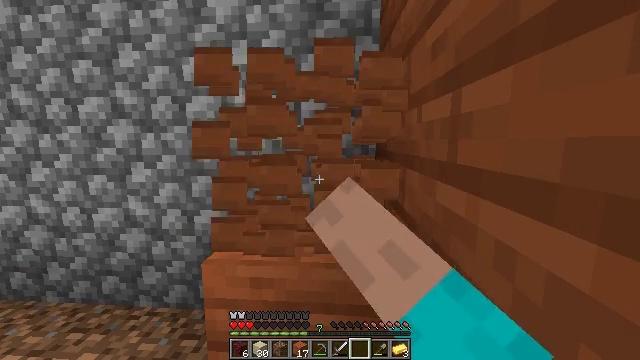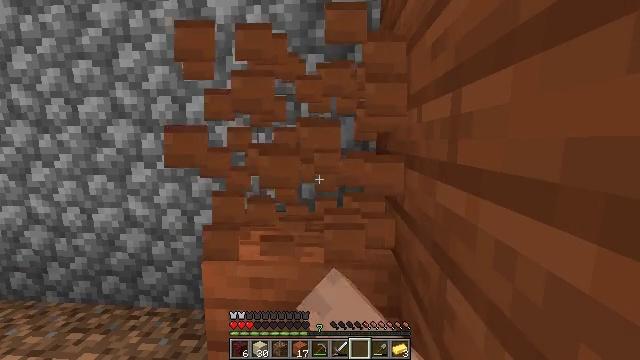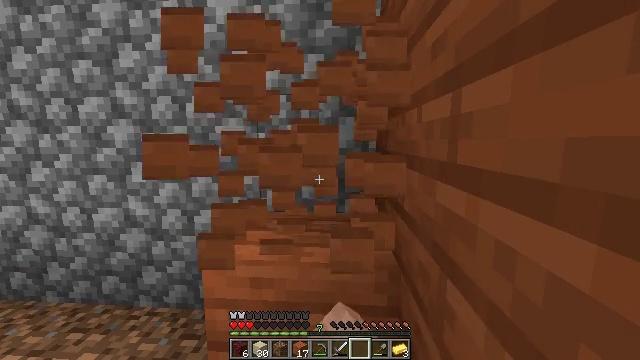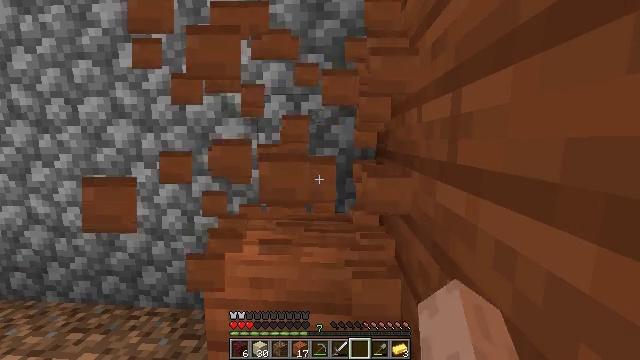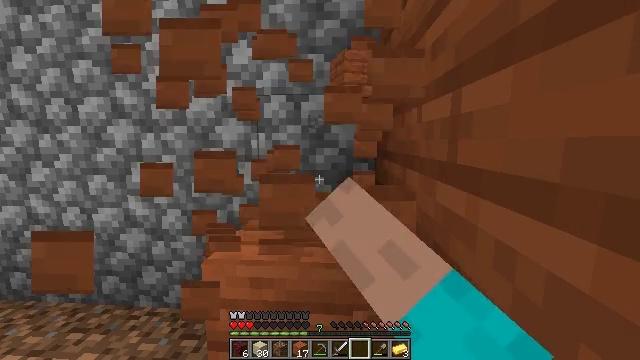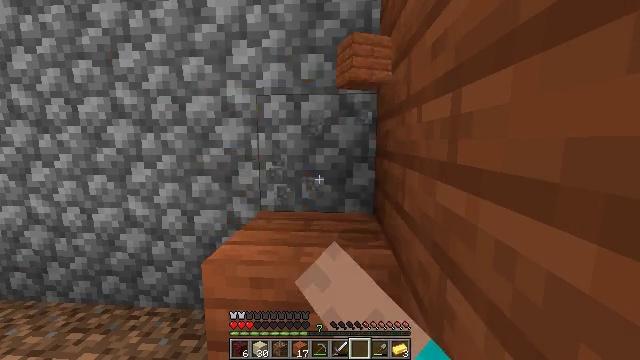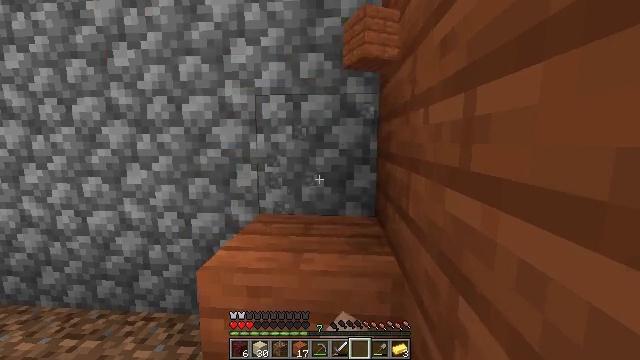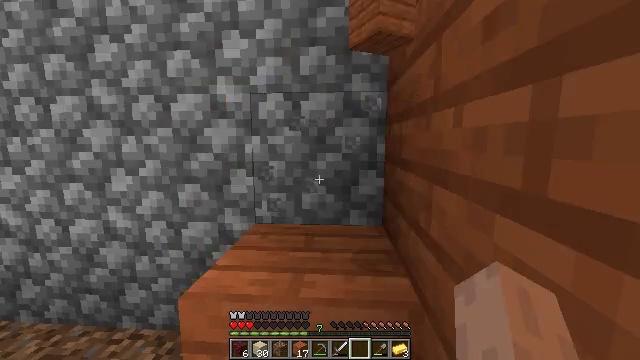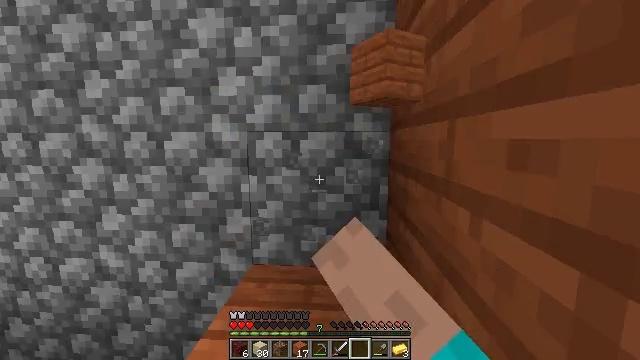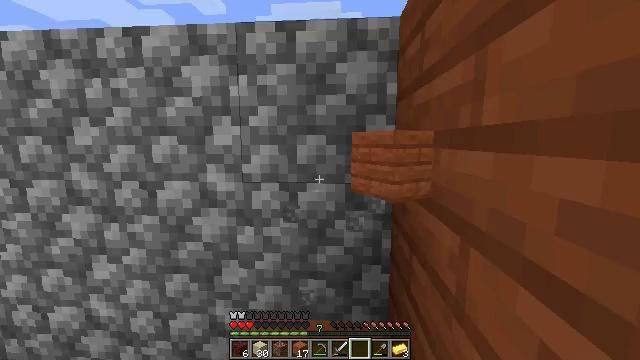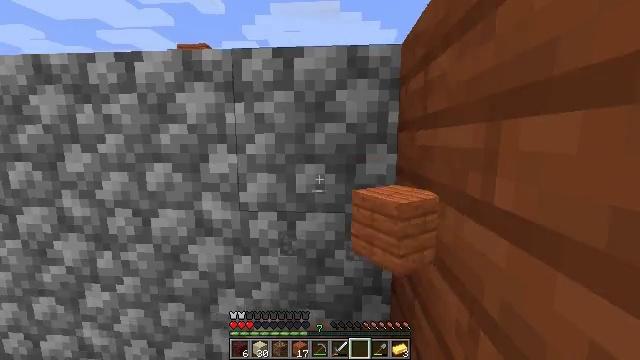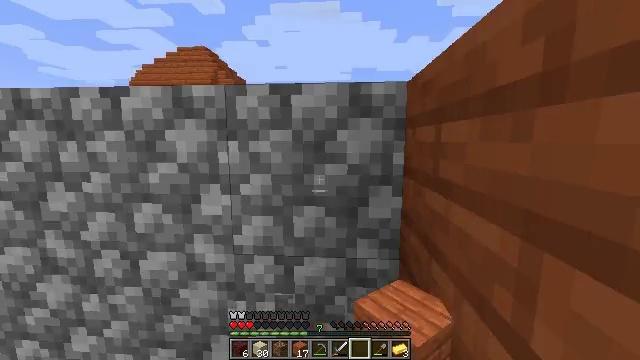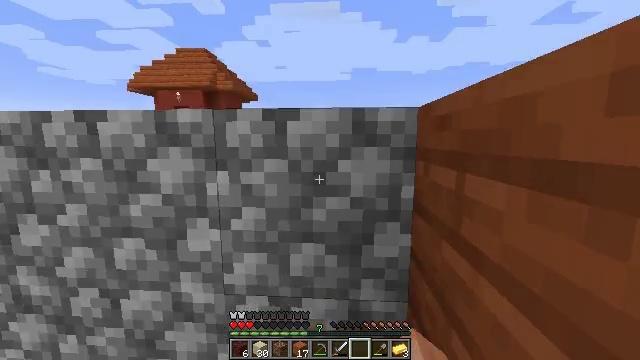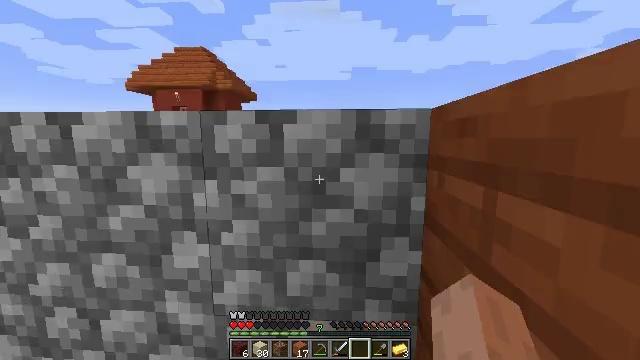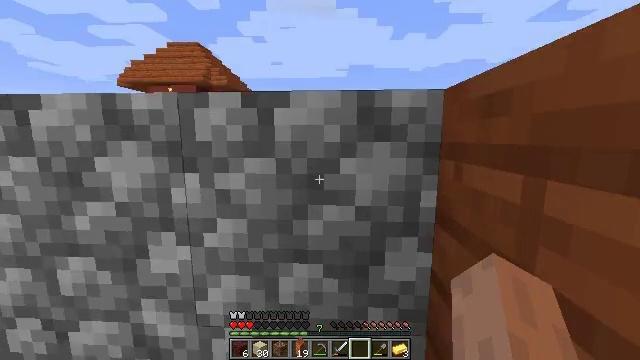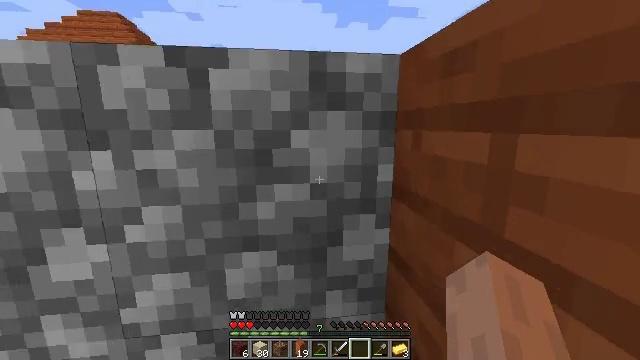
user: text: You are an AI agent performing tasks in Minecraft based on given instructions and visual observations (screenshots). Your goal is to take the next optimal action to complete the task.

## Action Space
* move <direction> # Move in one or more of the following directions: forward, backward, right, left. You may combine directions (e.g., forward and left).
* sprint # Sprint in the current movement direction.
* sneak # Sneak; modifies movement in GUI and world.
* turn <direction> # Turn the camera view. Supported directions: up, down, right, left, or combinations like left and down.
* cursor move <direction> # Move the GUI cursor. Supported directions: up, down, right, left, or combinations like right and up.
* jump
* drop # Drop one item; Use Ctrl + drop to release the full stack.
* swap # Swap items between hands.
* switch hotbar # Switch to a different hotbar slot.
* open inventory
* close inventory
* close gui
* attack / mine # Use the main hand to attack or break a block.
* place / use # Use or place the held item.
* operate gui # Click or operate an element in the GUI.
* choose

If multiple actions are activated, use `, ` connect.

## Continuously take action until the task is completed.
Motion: motion action
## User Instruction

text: Gather some acacia planks.
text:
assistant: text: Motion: attack / mine
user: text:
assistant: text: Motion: attack / mine
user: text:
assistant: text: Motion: attack / mine
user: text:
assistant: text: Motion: attack / mine
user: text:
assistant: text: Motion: attack / mine
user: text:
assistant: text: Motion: move forward, attack / mine
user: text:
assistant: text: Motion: move forward, attack / mine
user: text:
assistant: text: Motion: move forward, jump
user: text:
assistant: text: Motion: move forward, jump
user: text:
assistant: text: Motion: move forward, jump
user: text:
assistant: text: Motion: move forward, jump
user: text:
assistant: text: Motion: move forward, jump
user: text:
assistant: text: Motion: move forward, jump
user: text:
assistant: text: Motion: move forward, jump
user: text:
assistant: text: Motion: move forward, turn right and down
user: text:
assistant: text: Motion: move forward, turn right and down
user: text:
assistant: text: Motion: move forward, turn right
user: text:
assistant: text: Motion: move forward, turn right
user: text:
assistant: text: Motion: turn right, attack / mine
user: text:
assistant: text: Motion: turn right and down, attack / mine
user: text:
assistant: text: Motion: turn right, attack / mine
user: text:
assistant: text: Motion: turn right, attack / mine
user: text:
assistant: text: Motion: attack / mine
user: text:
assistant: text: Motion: attack / mine
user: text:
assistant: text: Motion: attack / mine
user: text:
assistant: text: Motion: attack / mine
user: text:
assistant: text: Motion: attack / mine
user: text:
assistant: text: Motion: attack / mine
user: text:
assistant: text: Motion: attack / mine
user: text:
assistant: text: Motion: turn right, attack / mine